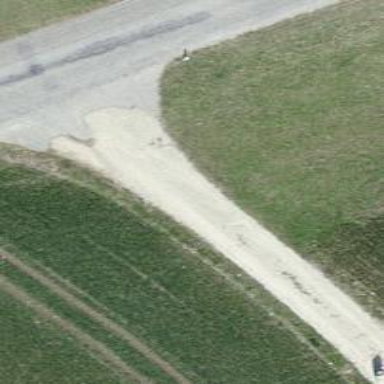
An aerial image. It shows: Track with compacted grade3 surface.